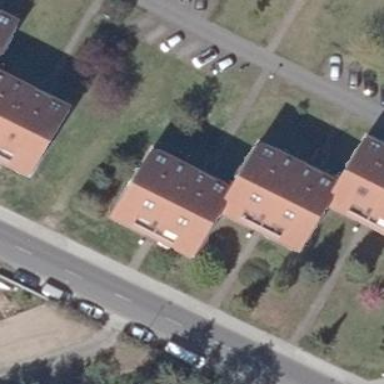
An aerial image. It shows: Residential building.